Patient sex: F
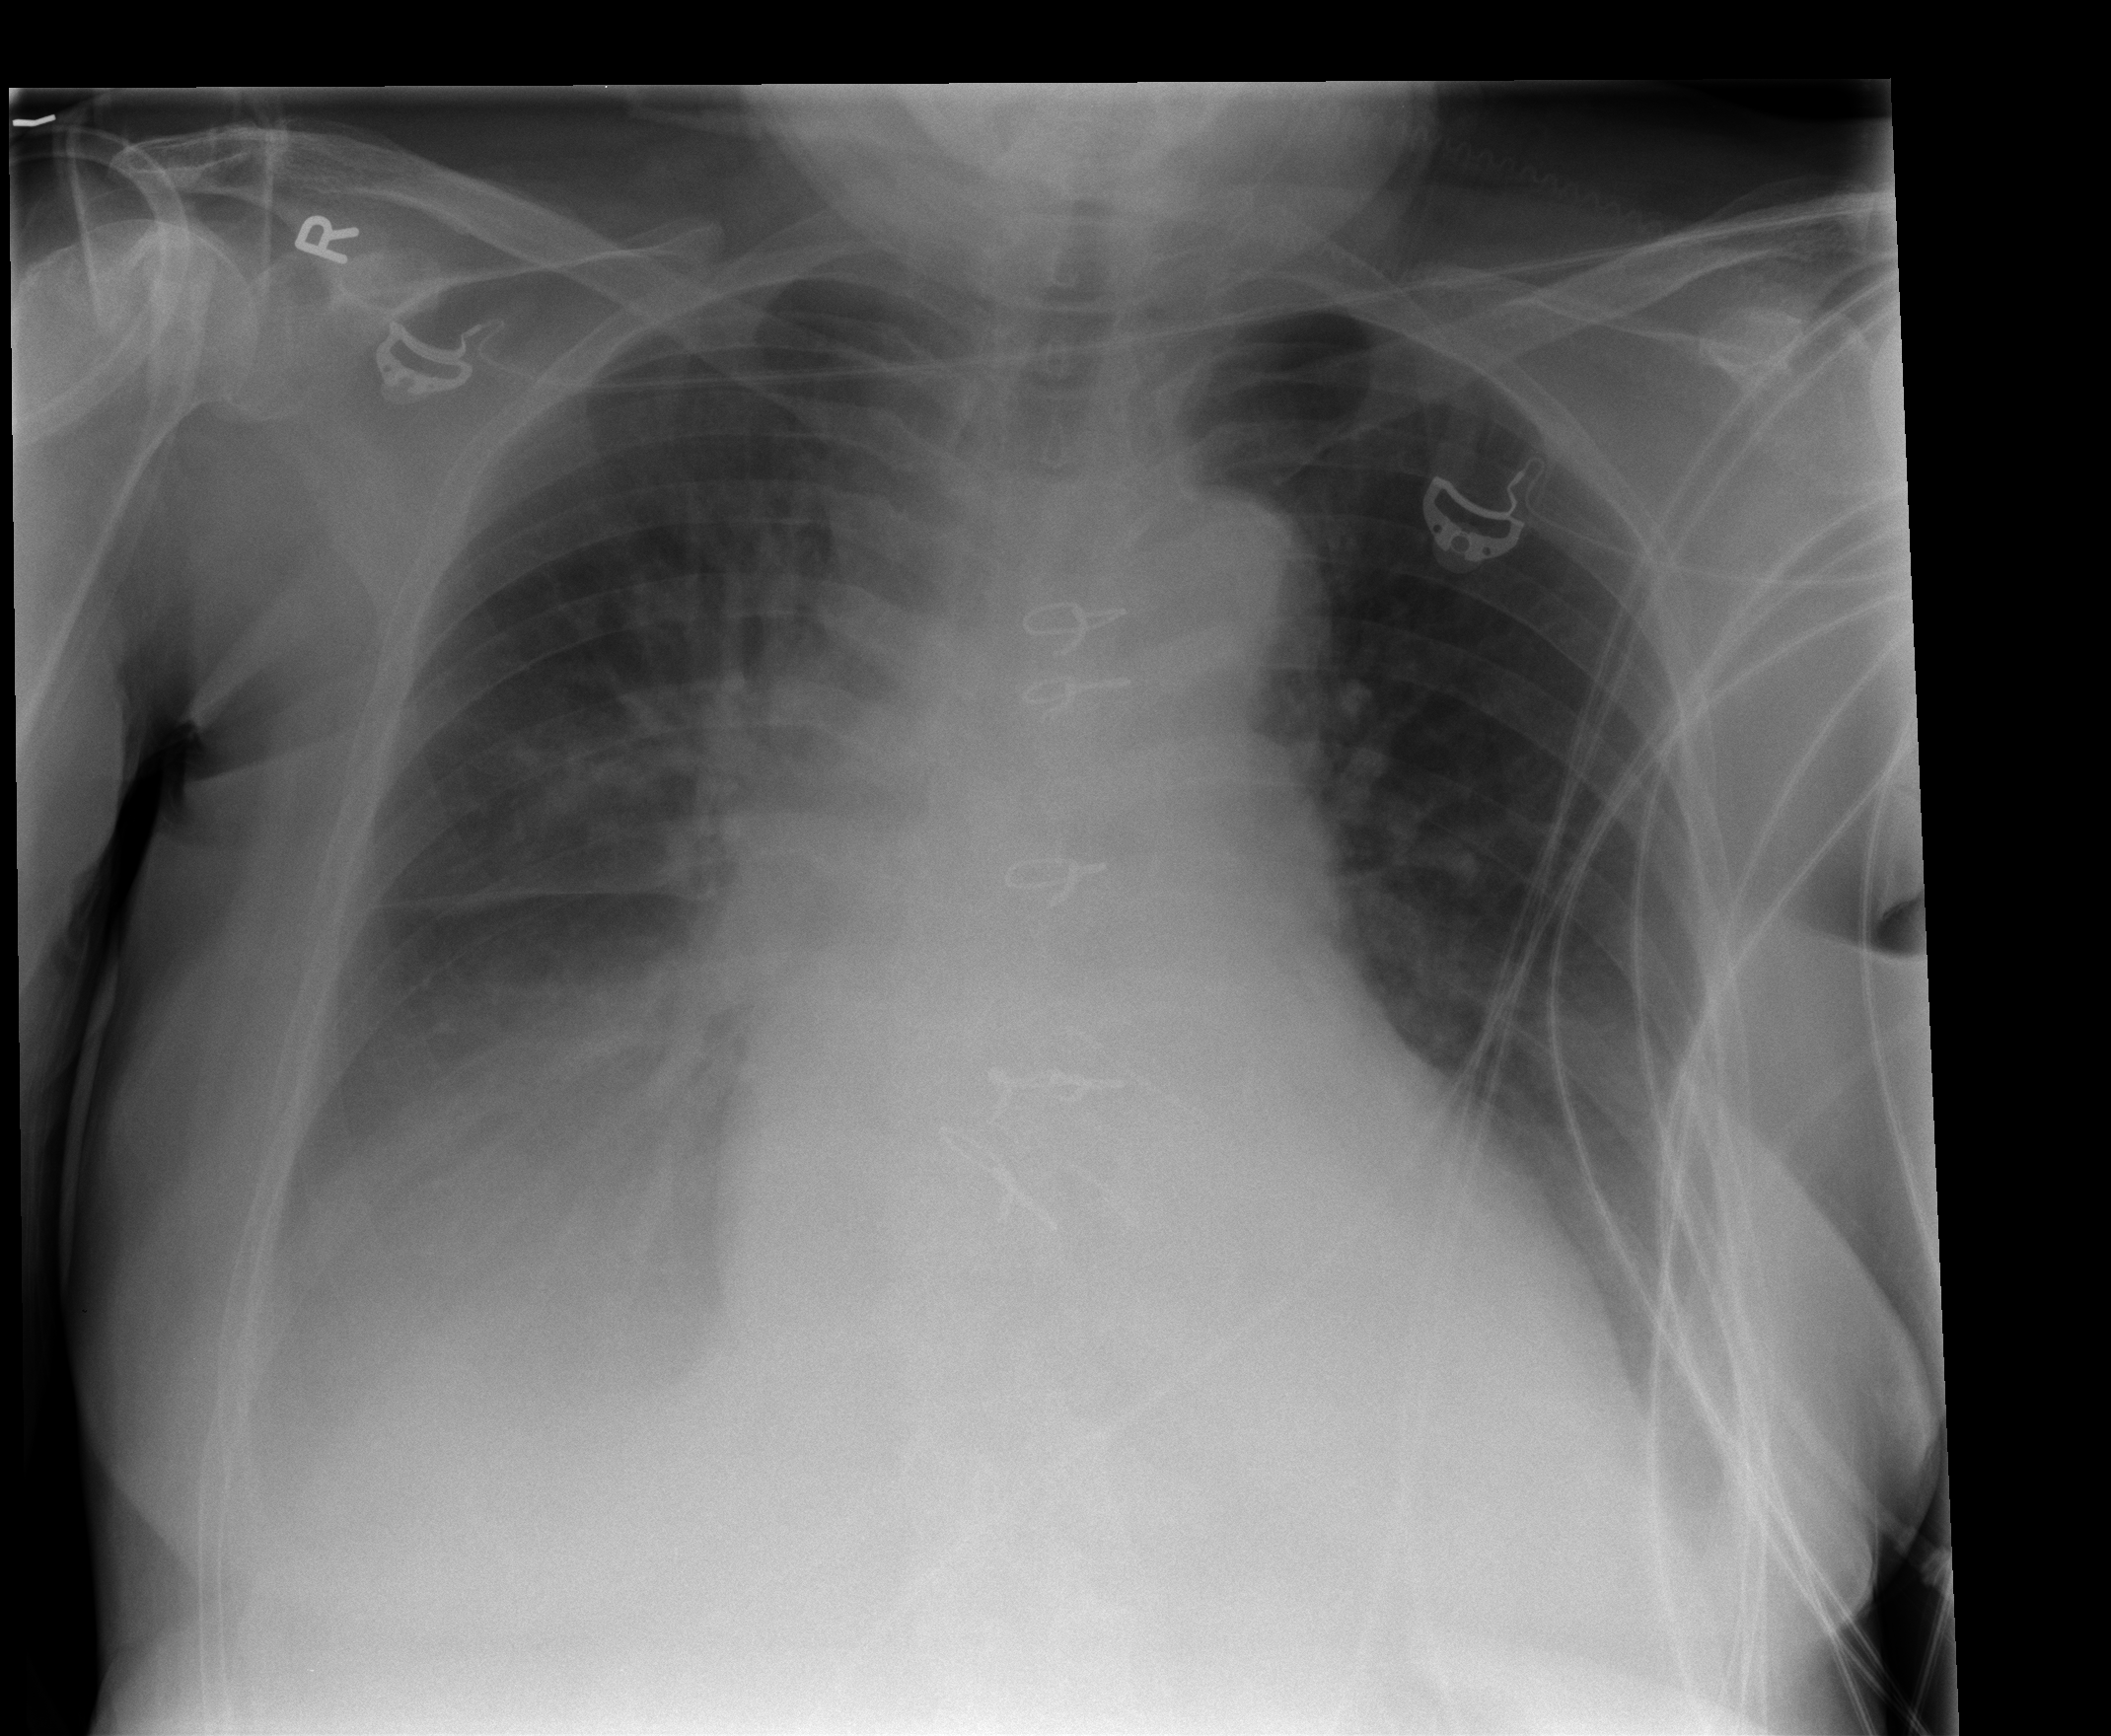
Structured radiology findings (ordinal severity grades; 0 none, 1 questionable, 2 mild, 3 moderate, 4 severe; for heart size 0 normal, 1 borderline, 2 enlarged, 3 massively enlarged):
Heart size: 2
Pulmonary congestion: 0
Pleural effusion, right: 2
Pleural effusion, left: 0
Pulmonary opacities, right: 0
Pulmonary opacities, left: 0
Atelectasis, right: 2
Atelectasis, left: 0